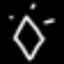
Label: diamond